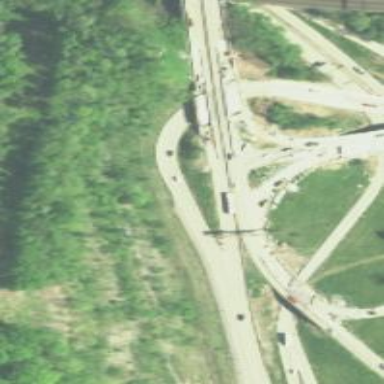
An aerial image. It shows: Primary link highway.